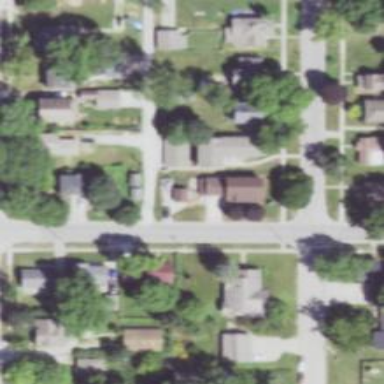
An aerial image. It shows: Alley classified as service road.